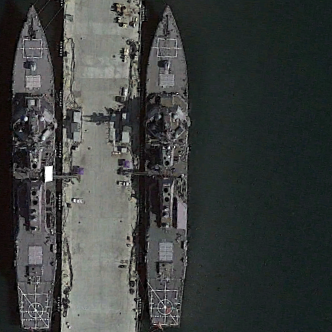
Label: destroyer